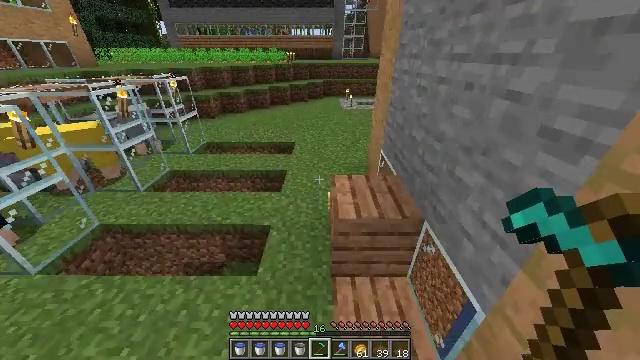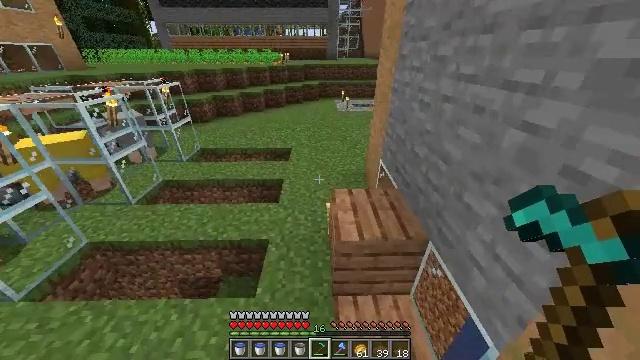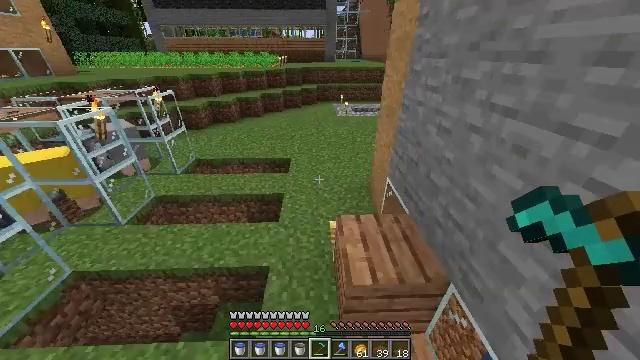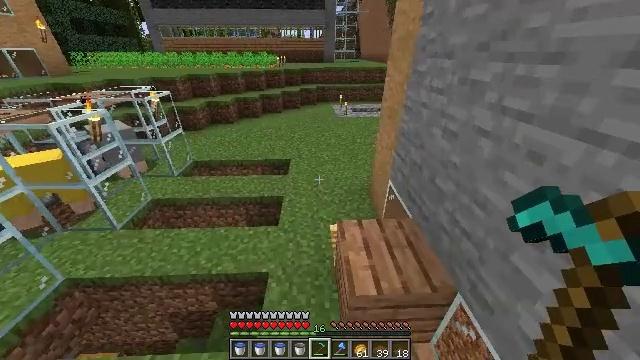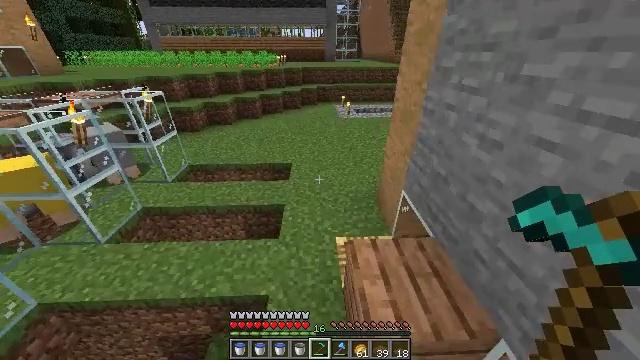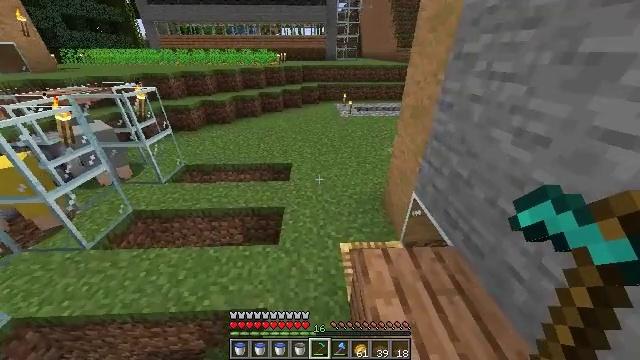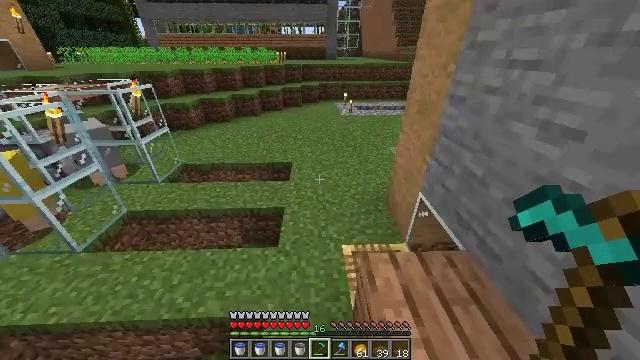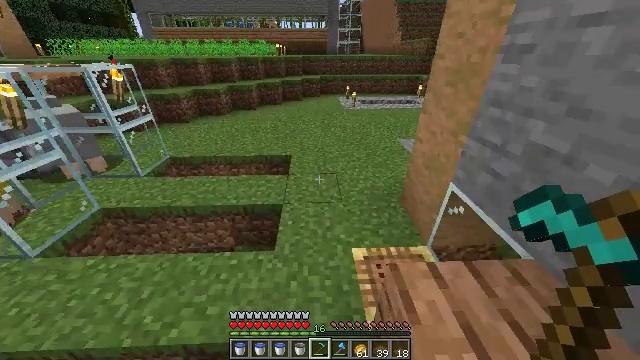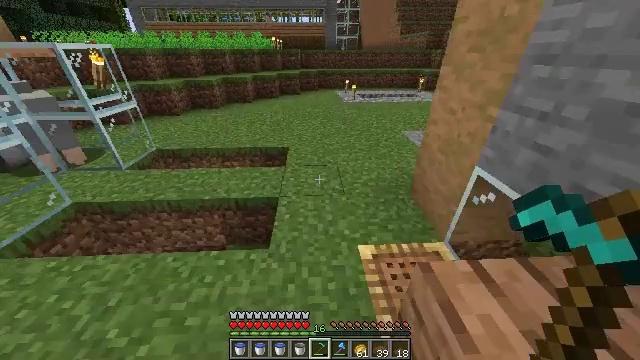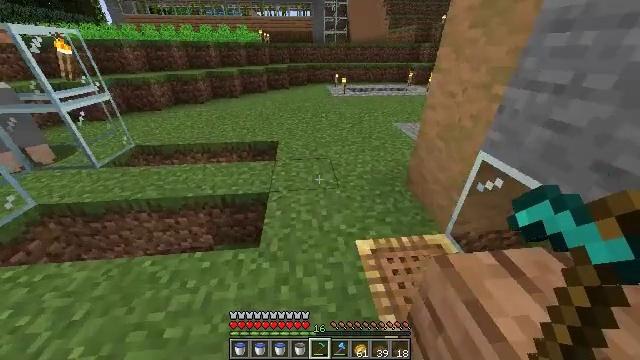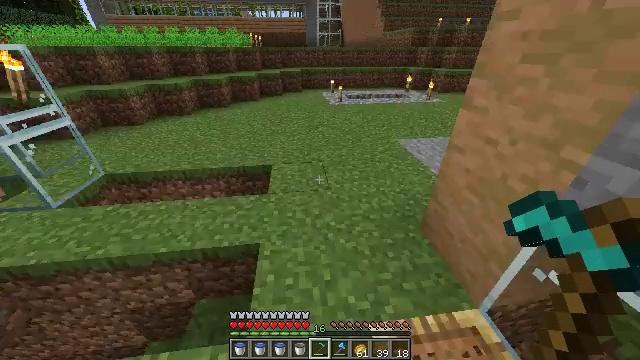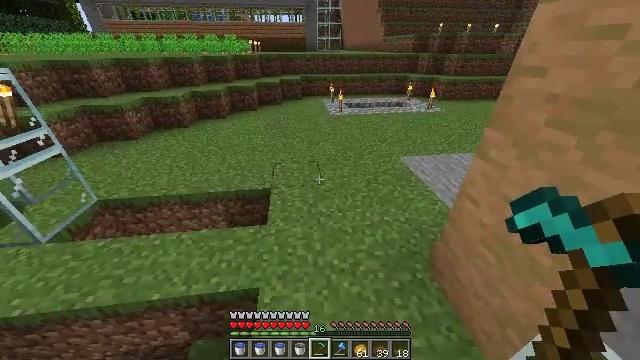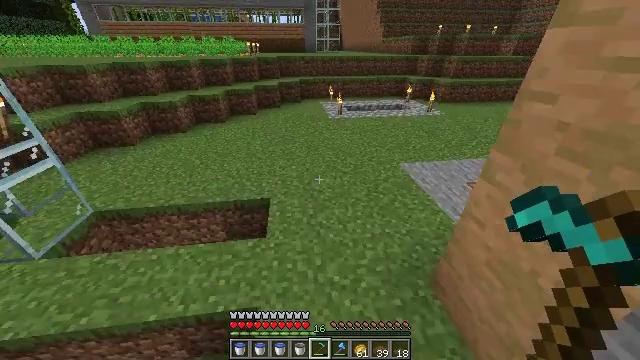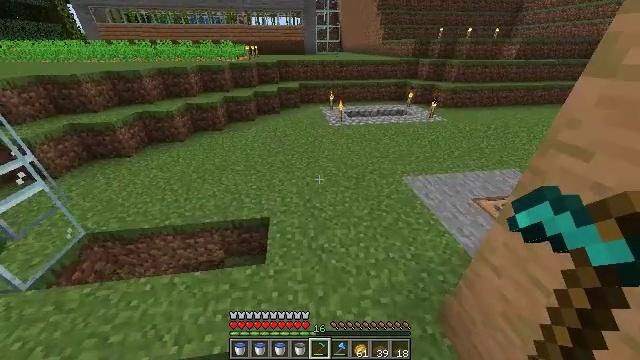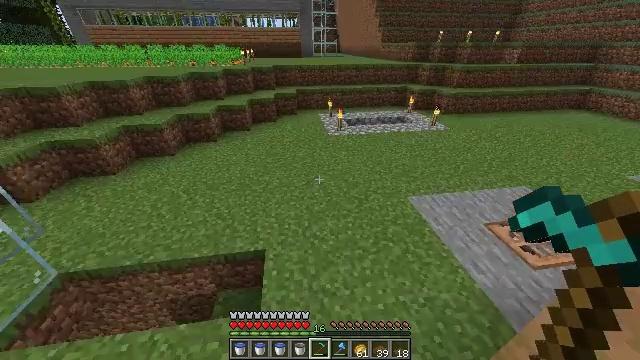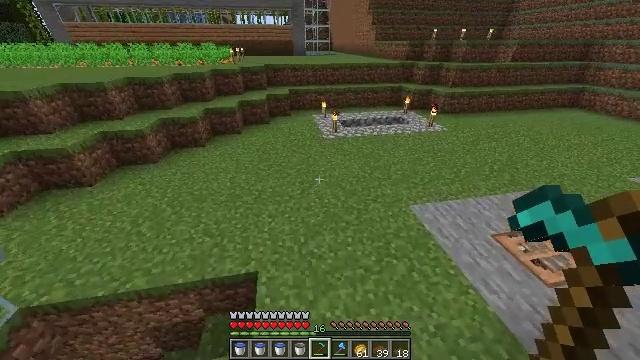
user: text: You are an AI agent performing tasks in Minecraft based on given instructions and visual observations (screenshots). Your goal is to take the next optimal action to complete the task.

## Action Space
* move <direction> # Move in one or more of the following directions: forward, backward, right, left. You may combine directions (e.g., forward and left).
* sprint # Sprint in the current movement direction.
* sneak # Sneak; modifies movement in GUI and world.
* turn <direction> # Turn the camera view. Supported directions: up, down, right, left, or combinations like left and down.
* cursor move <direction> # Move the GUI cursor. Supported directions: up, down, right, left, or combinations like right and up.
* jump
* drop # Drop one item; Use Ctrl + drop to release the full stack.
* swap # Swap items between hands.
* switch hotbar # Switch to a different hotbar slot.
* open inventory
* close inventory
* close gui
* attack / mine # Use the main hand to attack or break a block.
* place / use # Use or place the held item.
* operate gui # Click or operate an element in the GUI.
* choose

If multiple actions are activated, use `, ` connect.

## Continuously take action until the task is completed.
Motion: motion action
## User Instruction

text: Mine potatoes from the farmland.
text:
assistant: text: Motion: move forward, turn right, jump
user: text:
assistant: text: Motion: move forward, jump
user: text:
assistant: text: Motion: move forward, jump
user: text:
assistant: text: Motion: move forward, jump
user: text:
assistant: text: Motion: move forward, jump
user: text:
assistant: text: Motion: move forward, jump
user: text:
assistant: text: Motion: move forward, jump
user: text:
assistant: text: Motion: move forward, sprint, jump
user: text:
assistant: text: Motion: move forward, sprint, turn right, jump
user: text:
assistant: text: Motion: move forward, sprint, turn right, jump
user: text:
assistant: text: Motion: move forward, jump
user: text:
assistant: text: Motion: move forward, jump
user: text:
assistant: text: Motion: move forward, jump
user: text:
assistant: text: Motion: move forward, jump
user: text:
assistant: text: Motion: move forward, turn right, jump
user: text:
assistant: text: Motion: move forward, turn right, jump
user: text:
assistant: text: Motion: move forward, turn right, jump
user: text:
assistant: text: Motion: move forward, turn right and down, jump
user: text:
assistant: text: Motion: move forward, turn right and down, jump
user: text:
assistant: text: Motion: move forward, sprint, turn right and down, jump
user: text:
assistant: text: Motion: move forward, sprint, turn right and down, jump
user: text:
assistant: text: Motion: move forward, sprint, turn right, jump
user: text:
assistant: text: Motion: move forward, sprint, turn right, jump
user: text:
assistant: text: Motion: move forward, sprint, turn right, jump
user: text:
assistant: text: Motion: move forward, turn right, jump
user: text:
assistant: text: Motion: move forward, turn right, jump
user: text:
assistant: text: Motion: move forward, turn right, jump
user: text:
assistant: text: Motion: move forward, turn right and up
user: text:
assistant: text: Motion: move forward, turn left
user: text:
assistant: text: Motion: move forward